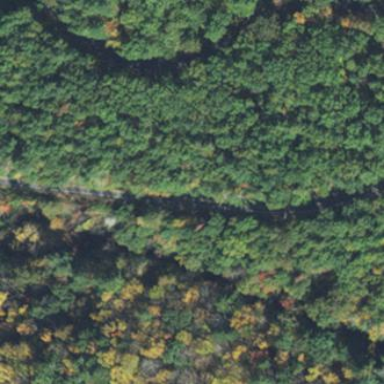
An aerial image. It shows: Nature reserve within forest area.